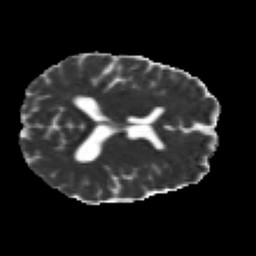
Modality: MD
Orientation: axial
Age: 37
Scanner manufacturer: siemens
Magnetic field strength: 3 T
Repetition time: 2.2 s
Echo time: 0.084 s